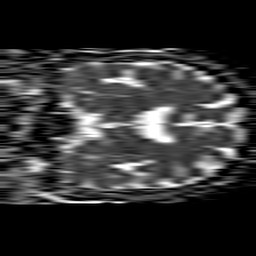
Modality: ADC
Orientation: coronal
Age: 74
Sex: male
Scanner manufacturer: philips
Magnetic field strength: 1.5 T
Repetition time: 4.6 s
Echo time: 0.08631 s